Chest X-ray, AP view. Patient: 57 years old, sex M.
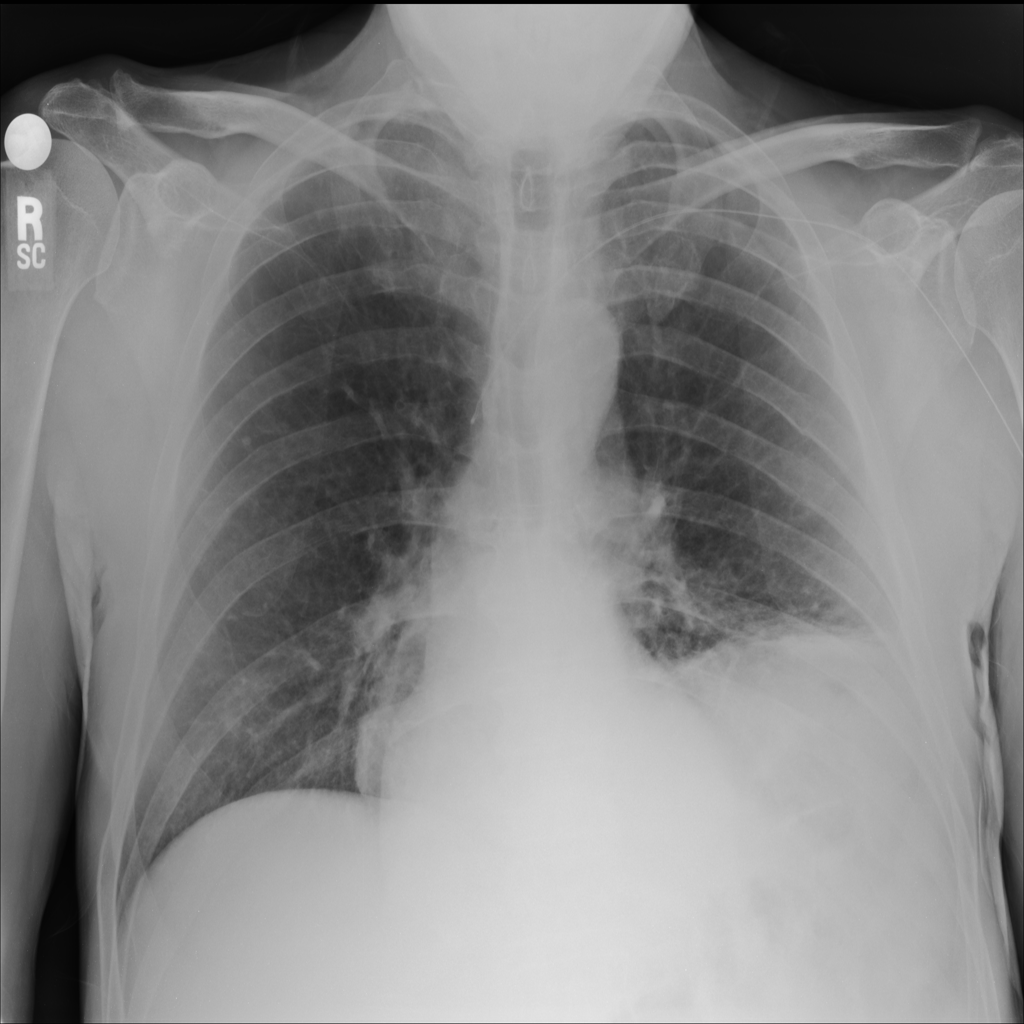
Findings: Hernia